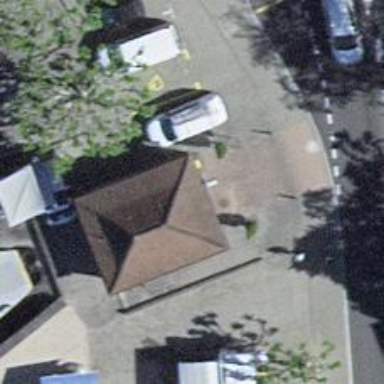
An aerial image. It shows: Toilets.